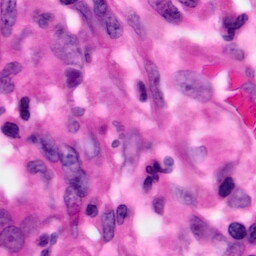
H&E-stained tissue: Pancreatic